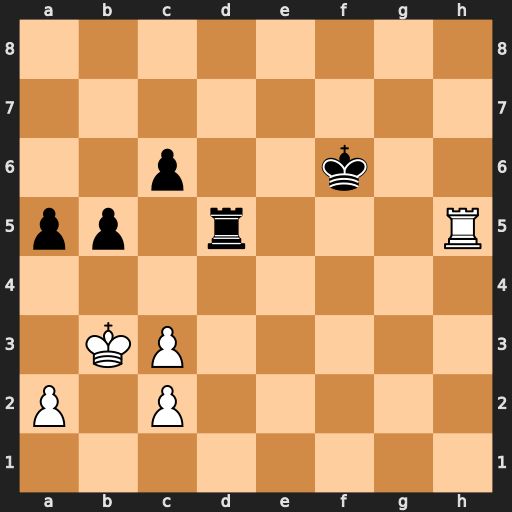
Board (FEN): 8/8/2p2k2/pp1r3R/8/1KP5/P1P5/8
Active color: w
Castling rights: -
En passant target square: -
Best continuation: Rxd5 cxd5 a4 Ke6 axb5